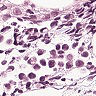
Metastatic tissue present: yes